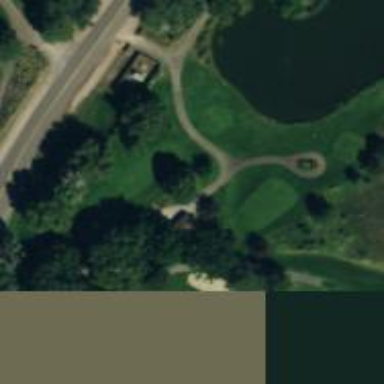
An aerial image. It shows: Track that is also known as Golf Cart path.